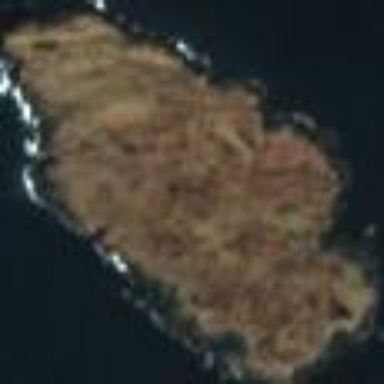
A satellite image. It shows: Island with natural coastline.